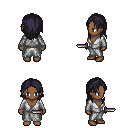
a pixel art fantasy rpg character, female body template, human, dark skin, white robe, teal pants, raven long hairstyle, dagger, four views (front, back, left, right), 2x2 character sprite sheet, small pixel art, hard edges, no anti-aliasing